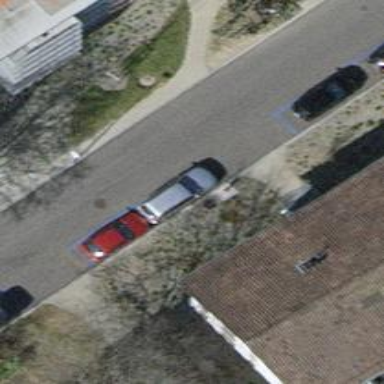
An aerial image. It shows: Parking lane.